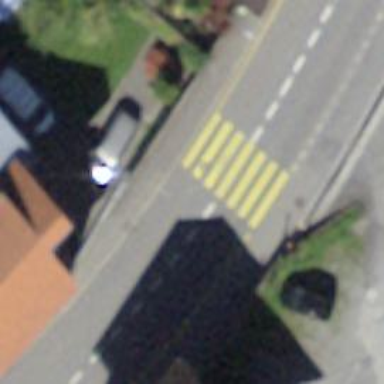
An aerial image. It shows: Marked zebra crossing on the road.